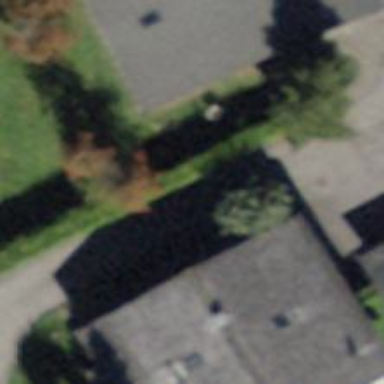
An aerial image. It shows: Residential building.